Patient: sex M, age 48
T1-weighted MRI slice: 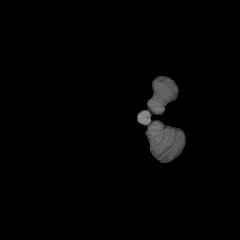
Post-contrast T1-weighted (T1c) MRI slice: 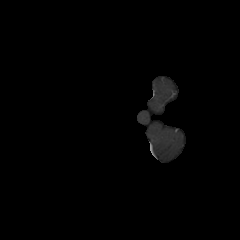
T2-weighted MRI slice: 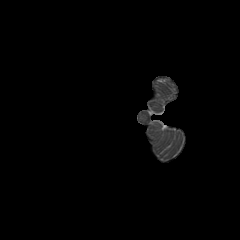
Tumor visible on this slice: no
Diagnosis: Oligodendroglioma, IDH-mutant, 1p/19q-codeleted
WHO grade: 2